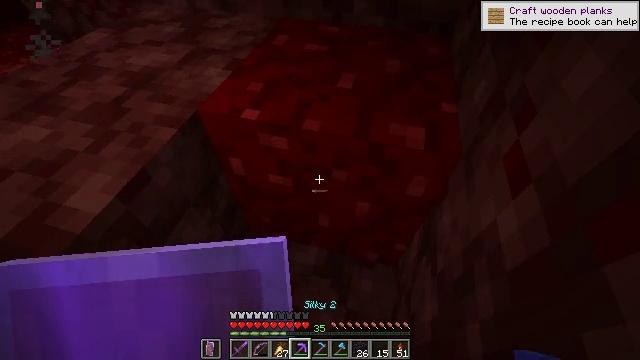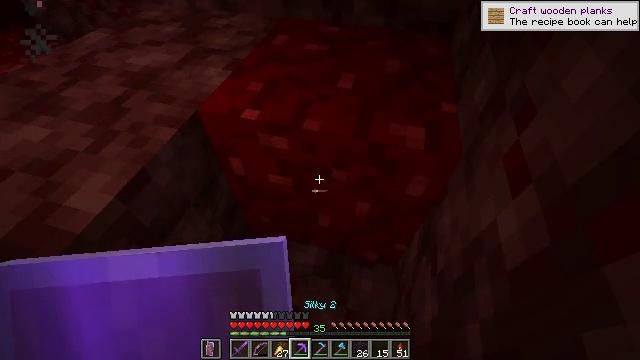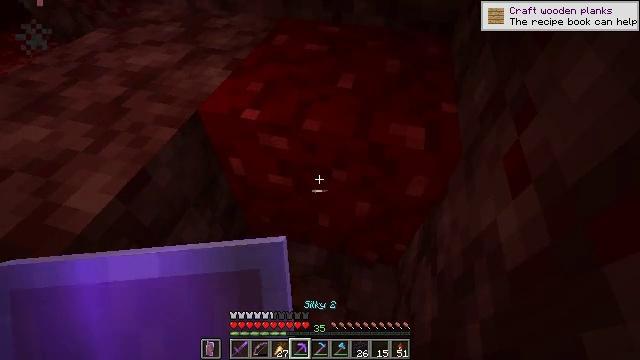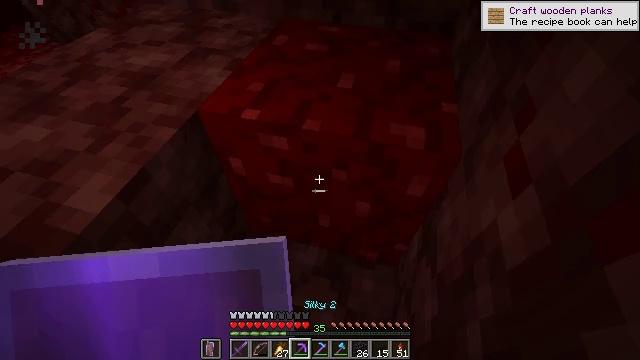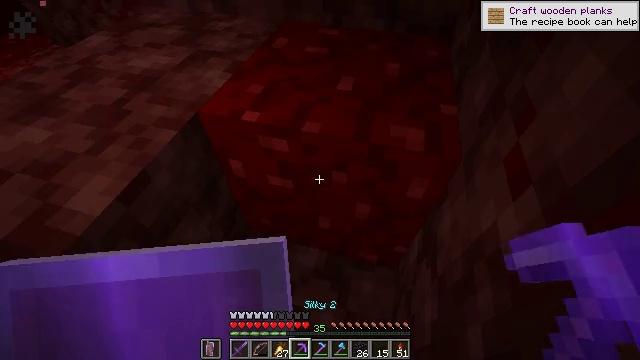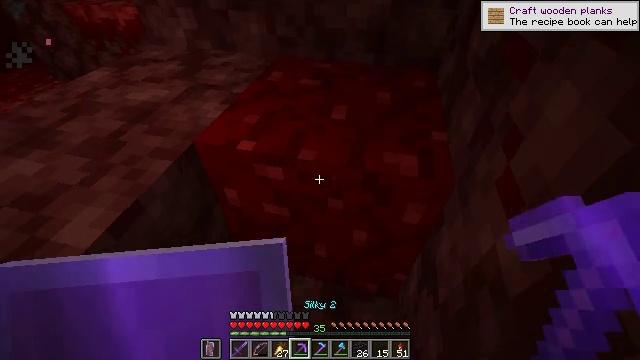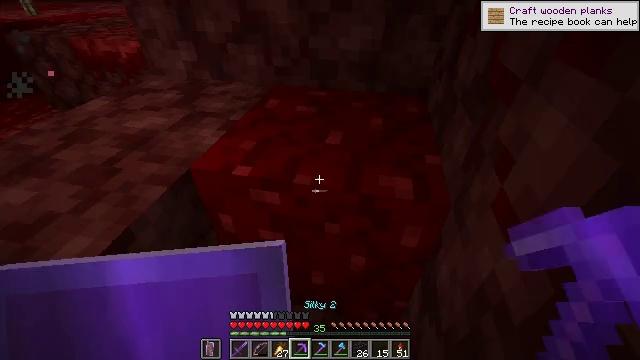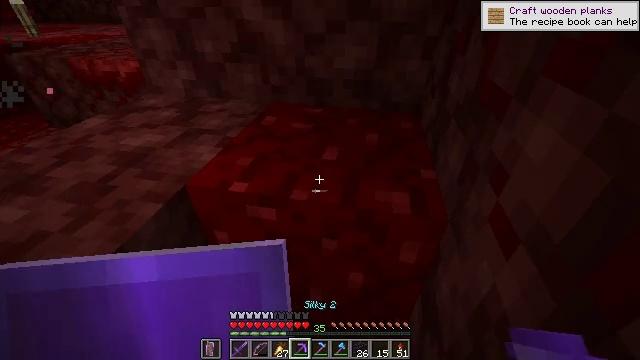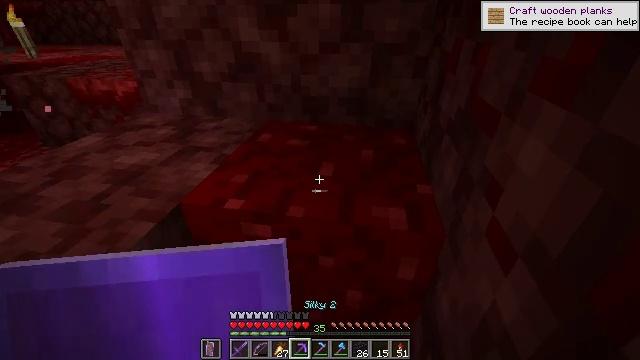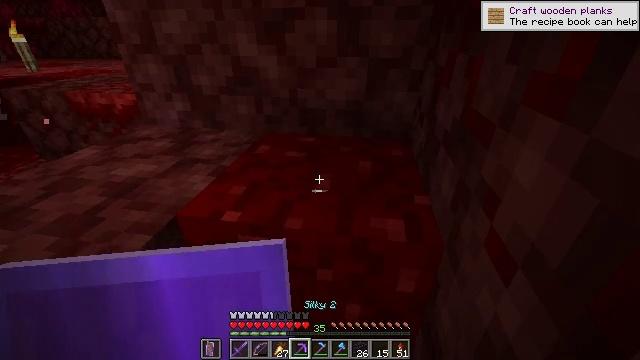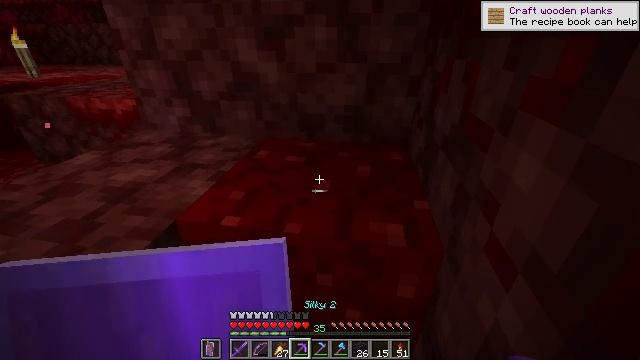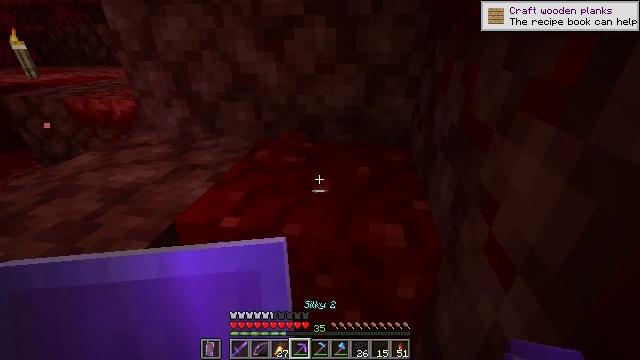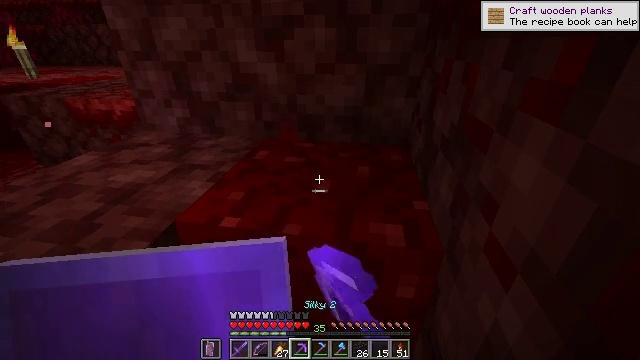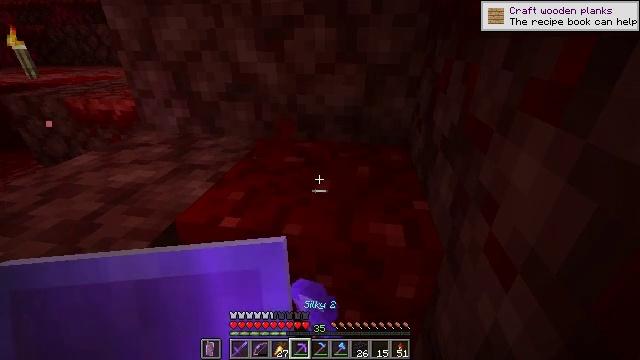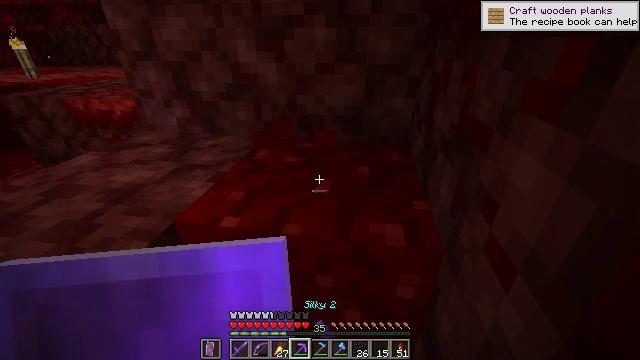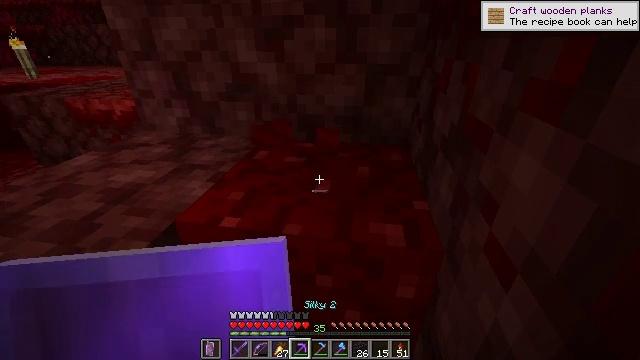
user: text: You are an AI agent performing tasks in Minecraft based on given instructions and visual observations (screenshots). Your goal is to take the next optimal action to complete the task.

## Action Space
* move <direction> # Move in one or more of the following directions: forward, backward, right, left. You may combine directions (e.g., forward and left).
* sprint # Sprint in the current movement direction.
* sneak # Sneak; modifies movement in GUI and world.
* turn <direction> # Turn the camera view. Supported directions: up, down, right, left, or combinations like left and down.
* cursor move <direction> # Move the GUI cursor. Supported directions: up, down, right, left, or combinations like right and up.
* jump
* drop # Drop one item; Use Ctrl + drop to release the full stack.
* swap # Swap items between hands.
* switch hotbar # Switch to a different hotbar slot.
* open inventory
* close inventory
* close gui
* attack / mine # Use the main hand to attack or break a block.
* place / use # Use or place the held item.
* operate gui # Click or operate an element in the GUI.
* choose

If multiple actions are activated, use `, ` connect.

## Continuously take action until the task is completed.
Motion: motion action
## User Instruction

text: Attack the nether wart block to break it.
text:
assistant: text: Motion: no_op
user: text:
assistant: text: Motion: no_op
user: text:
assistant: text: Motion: no_op
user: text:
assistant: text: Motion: no_op
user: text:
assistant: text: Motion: turn right and up
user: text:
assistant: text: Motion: turn right and up
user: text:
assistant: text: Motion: turn up
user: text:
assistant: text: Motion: turn right and up
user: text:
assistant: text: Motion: turn up
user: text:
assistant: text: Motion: turn up
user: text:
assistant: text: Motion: attack / mine
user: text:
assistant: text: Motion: attack / mine
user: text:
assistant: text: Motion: attack / mine
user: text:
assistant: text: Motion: no_op
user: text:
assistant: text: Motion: no_op
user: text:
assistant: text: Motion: no_op
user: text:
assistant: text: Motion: no_op
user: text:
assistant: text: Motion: no_op
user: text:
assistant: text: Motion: no_op
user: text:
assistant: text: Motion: no_op
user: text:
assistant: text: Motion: no_op
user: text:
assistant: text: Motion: no_op
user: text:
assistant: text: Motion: no_op
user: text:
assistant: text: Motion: no_op
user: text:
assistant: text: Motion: no_op
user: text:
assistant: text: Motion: no_op
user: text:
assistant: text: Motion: no_op
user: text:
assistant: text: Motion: no_op
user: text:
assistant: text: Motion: no_op
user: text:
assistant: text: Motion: no_op